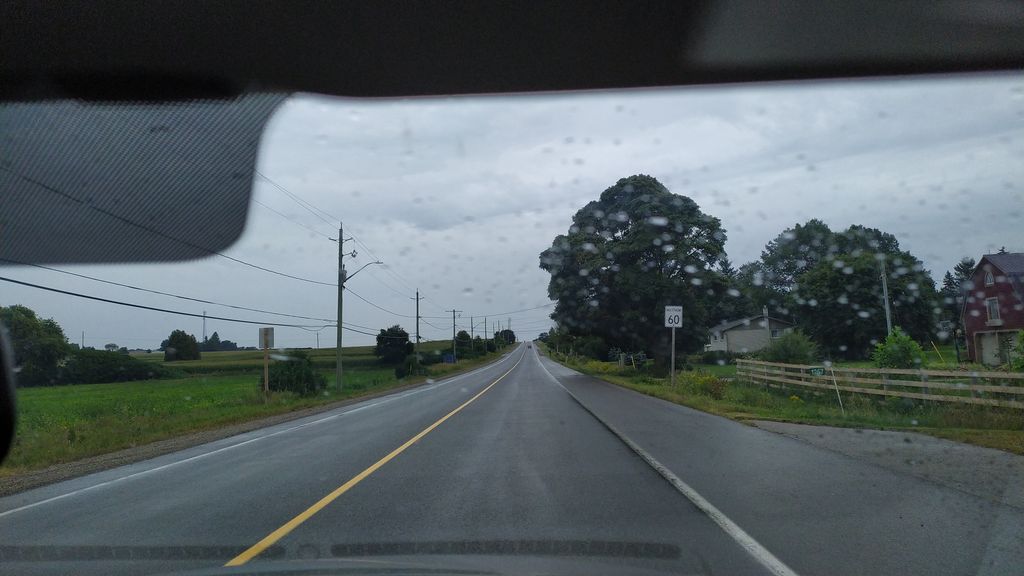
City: kitchener-waterloo